Question: Is it possible to create random shapes (see below for example) of a given area in NetLogo?

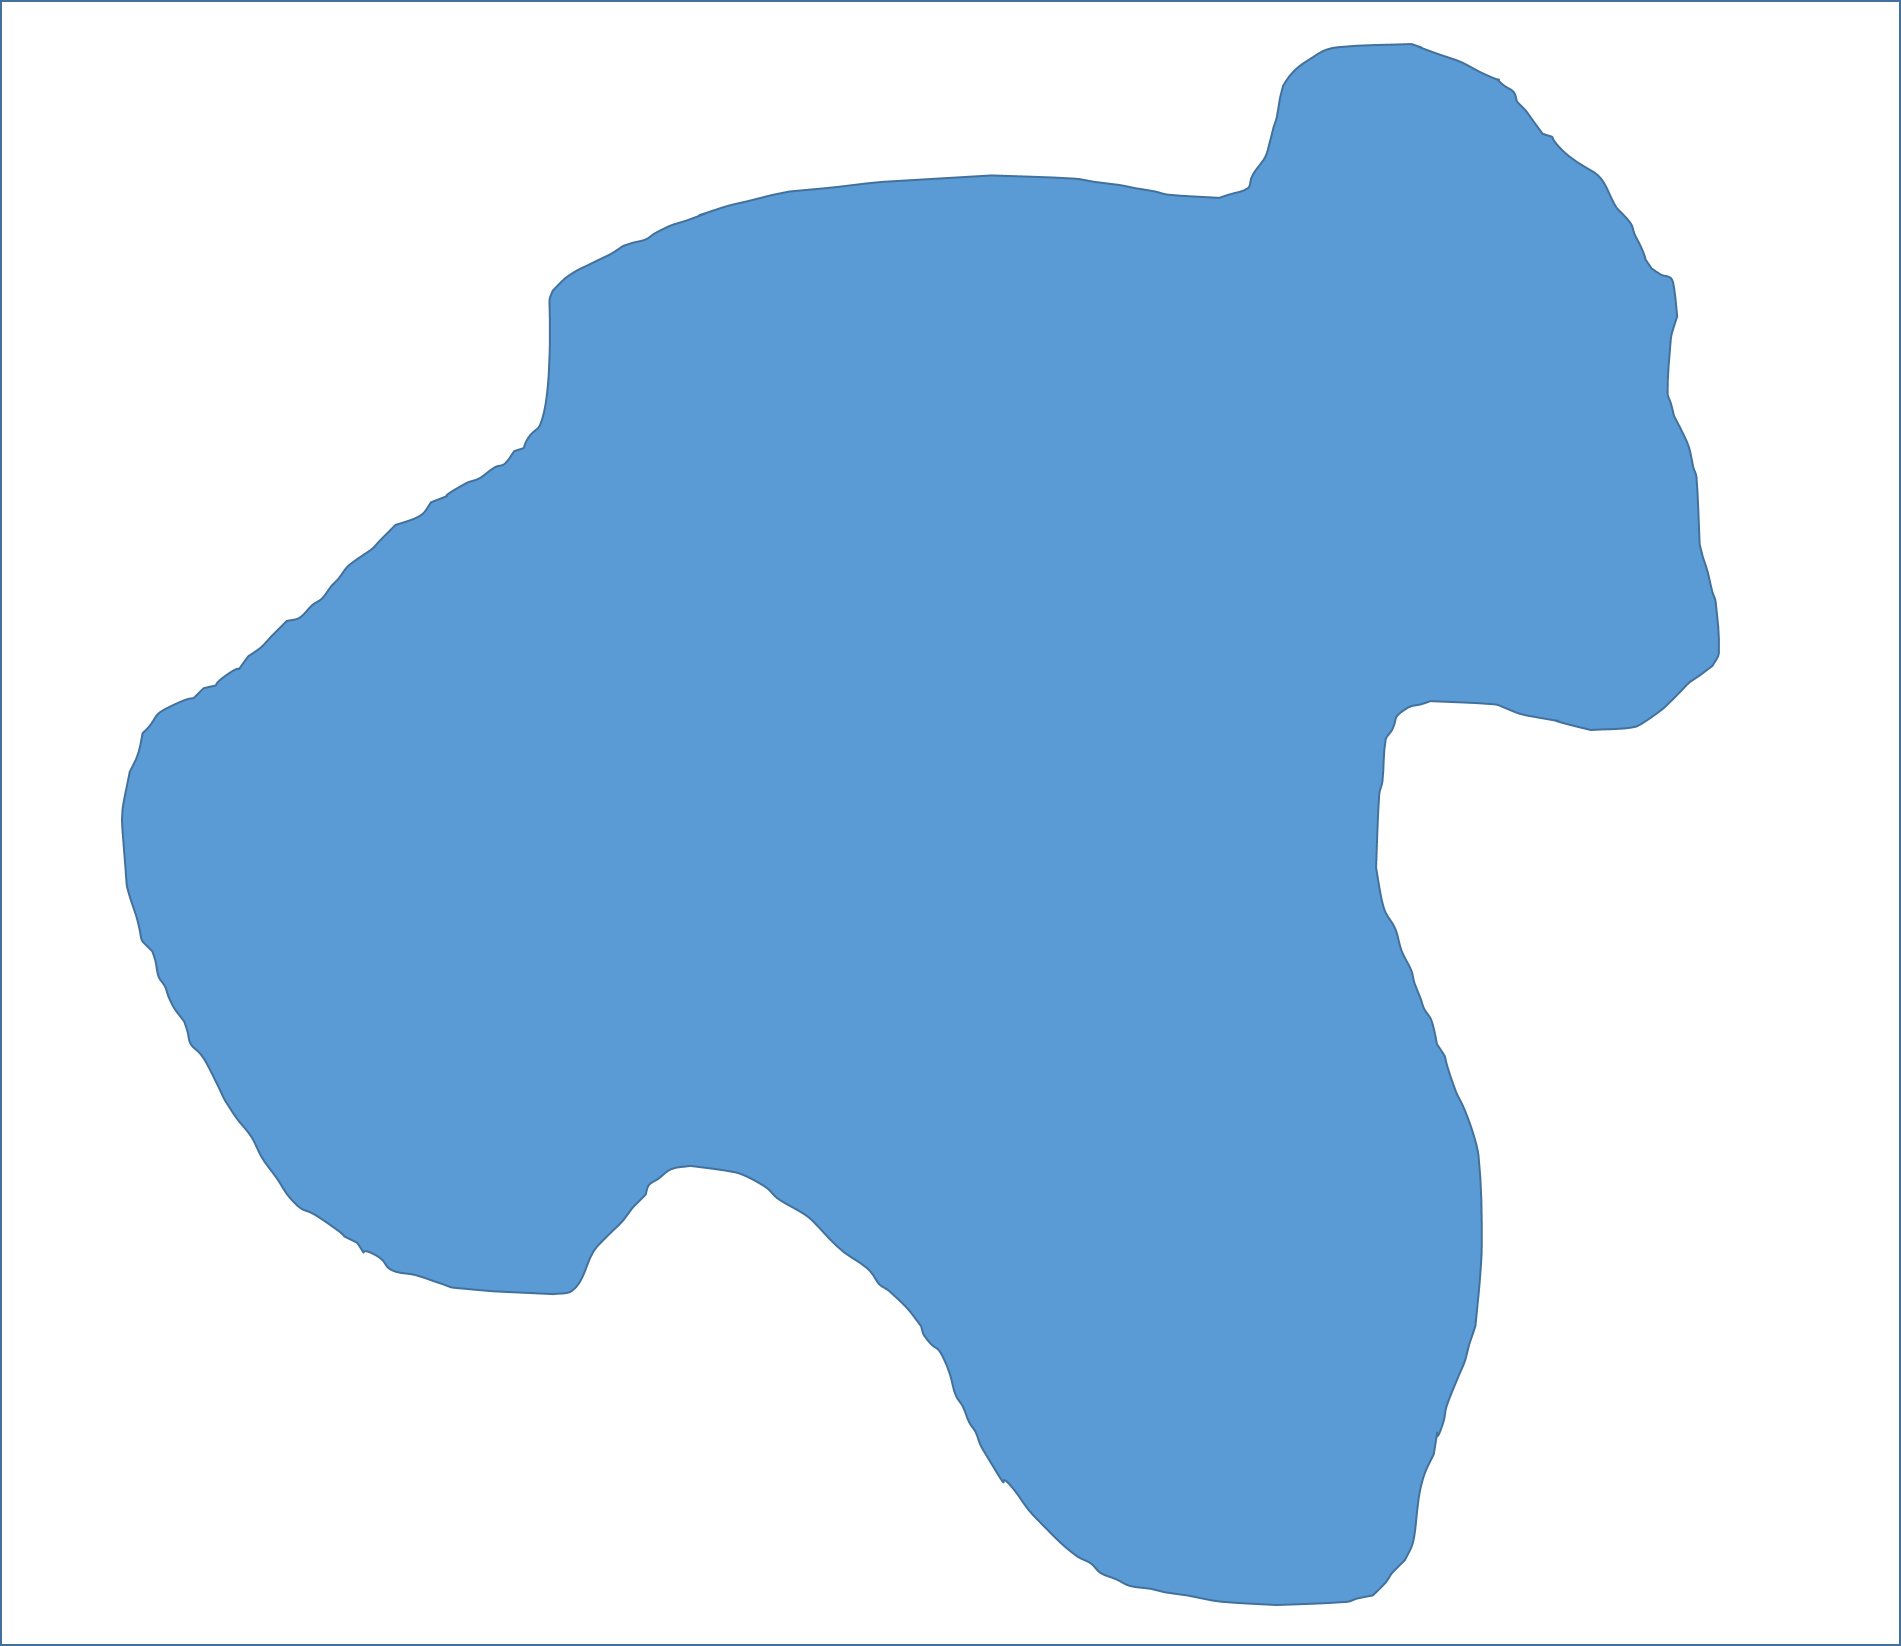
Answer: A first stab at Seth's suggestion #1. It creates a neat visual too!
'''
patches-own [ height ]
to blobbify
clear-all
repeat (ceiling 2 * (ln (world-height * world-width))) [
ask patch (round (random (world-width / 2)) - world-width / 4)
(round (random (world-height / 2)) - world-height / 4)
[ set height world-width * world-height ] ]
while [ count patches with [ height > 1 ] < (world-width * world-height / 4)]
[ diffuse height 1
ask patches with [ height > 0 ] [ set pcolor height ]
]
ask patches with [ height > 1 ] [ set pcolor white ]
end
'''